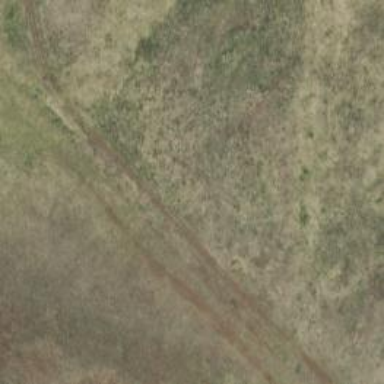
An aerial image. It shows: Track with grade 4 tracktype.